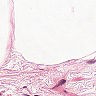
Metastatic tissue present: no